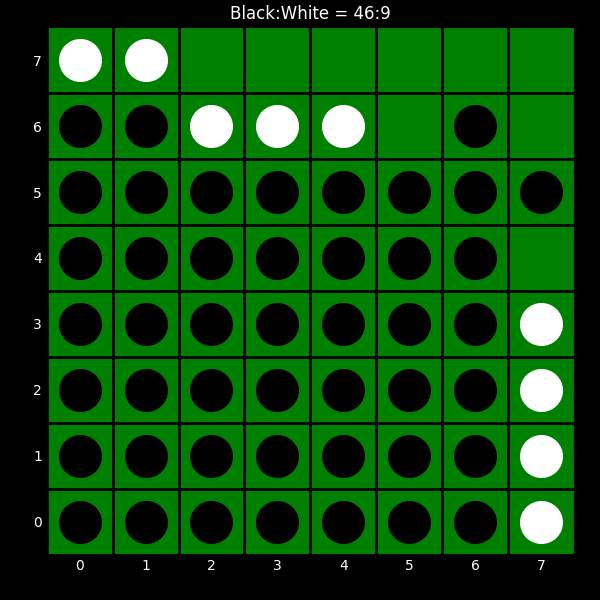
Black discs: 46
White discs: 9